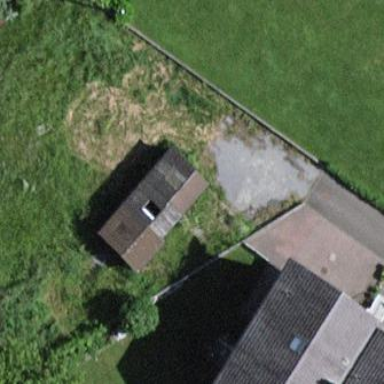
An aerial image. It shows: Shed.